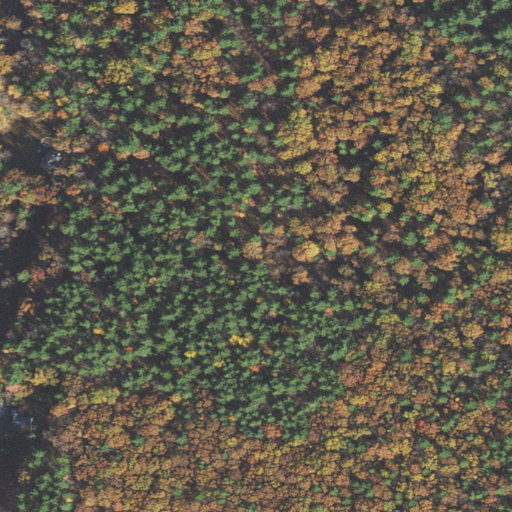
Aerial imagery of mountain in Massachusetts named Kezar Hill containing mixed forest, deciduous forest, evergreen forest, open development, and low intensity development